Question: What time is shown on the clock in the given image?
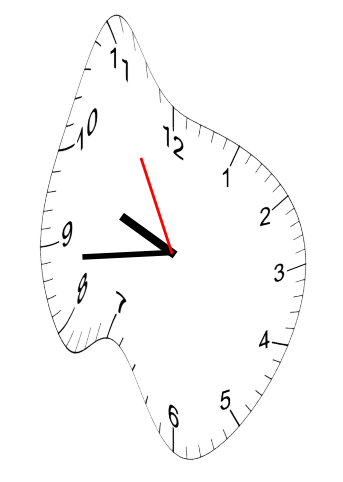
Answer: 09:43:55